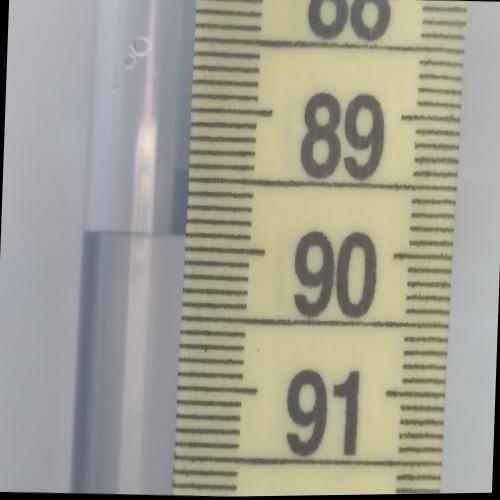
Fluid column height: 89.9 cm